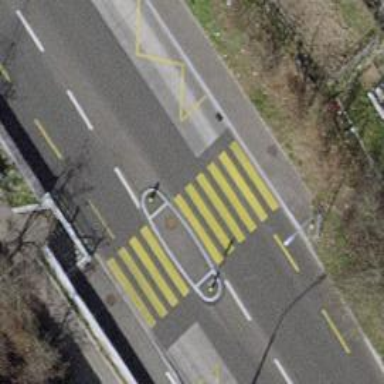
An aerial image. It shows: Uncontrolled zebra crossing with pedestrian island.